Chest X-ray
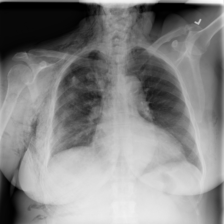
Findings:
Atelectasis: negative
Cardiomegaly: negative
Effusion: negative
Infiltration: negative
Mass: negative
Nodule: negative
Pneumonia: negative
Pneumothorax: positive
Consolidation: negative
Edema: negative
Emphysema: negative
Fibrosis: negative
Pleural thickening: negative
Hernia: negative